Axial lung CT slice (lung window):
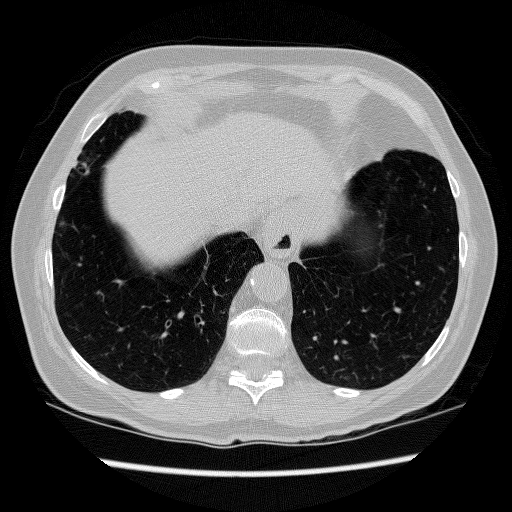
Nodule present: yes
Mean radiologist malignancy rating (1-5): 3